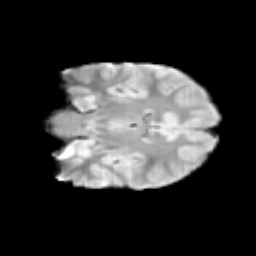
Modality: T2w
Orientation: coronal
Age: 9
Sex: female
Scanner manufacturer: siemens
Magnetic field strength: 3 T
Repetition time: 3.8 s
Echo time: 0.07 s